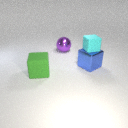
large blue metal cube behind large green rubber cube